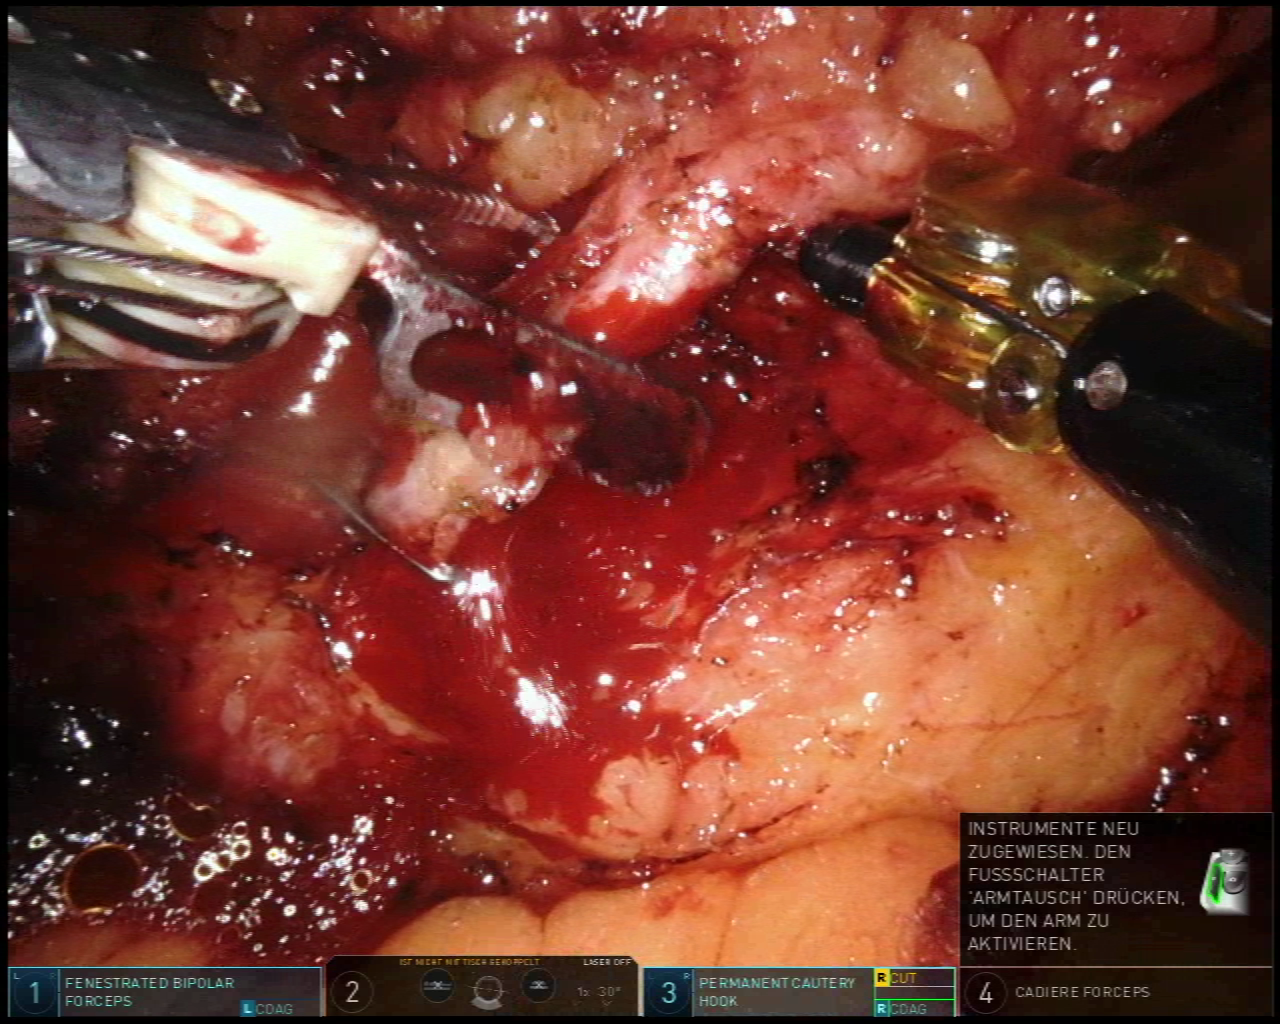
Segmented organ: inferior_mesenteric_artery
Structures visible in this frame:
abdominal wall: no
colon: no
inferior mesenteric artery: yes
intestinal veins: no
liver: no
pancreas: no
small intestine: no
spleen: no
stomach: no
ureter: no
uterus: no
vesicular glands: no